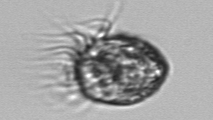
Label: Strombidium_morphotype1